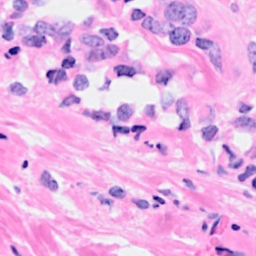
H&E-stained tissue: Breast